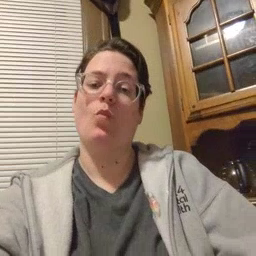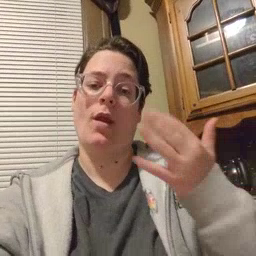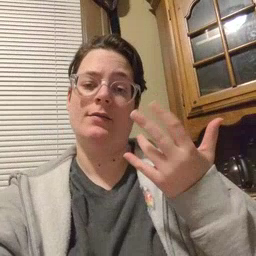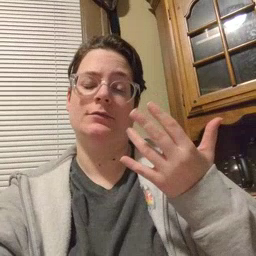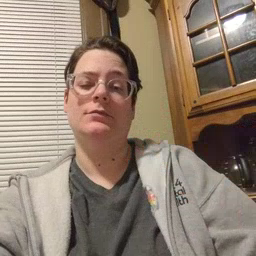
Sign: wait